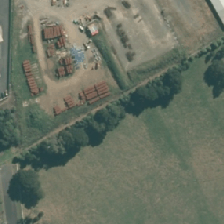
Land cover: urban_parkland